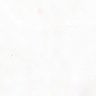
Metastatic tissue present: no